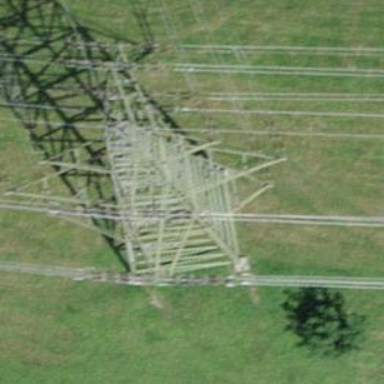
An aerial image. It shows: Double and single wires on the power line.